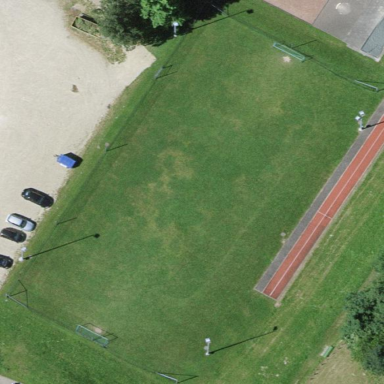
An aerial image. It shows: Soccer pitch designated for leisure and sports activities.